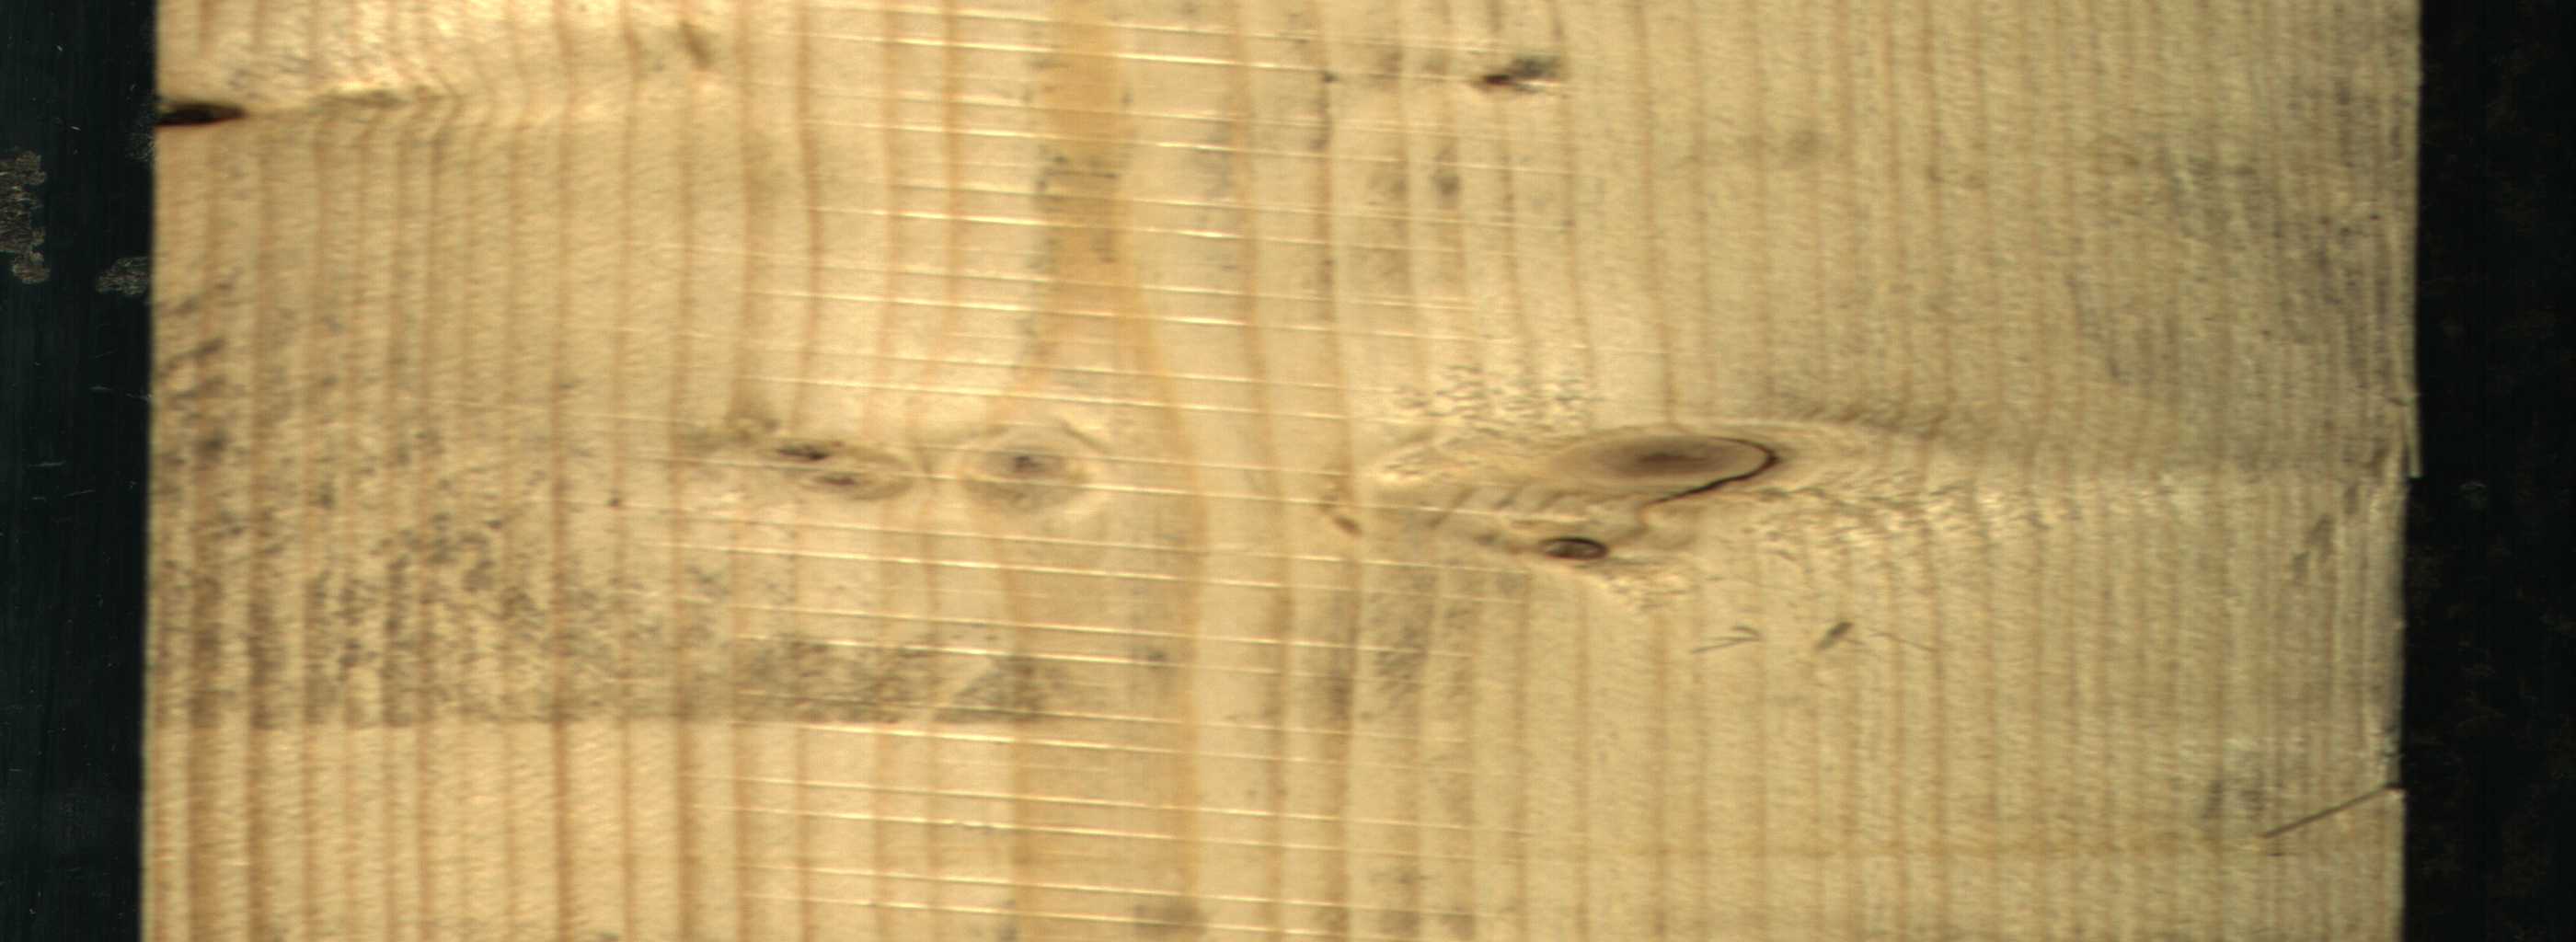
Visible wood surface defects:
Blue_Stain
Knot_missing
Dead_Knot
Live_Knot
Live_Knot
Live_Knot
Live_Knot